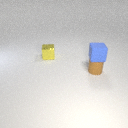
small brown rubber cylinder below small blue rubber cube